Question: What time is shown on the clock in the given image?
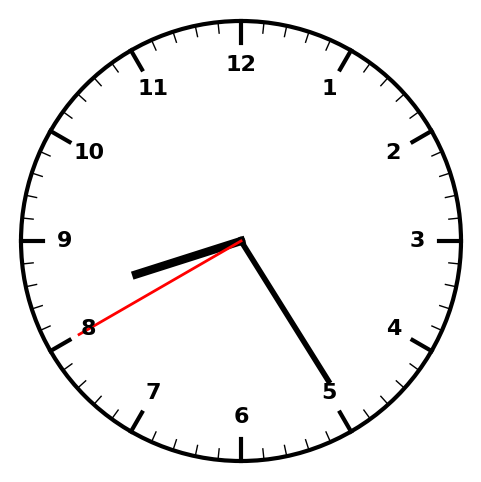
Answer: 08:24:40